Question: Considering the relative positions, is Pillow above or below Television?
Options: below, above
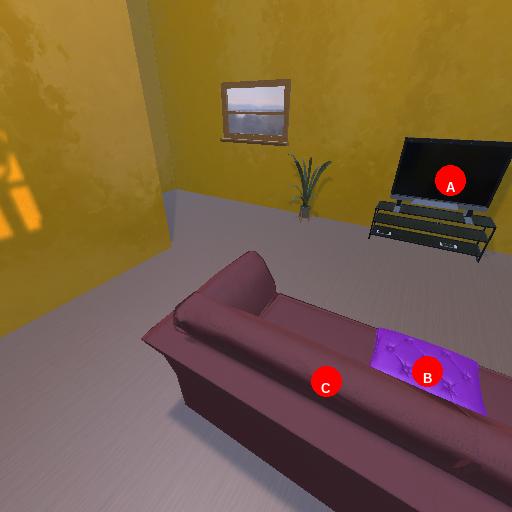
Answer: below